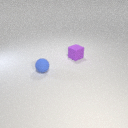
small blue rubber sphere in front of small purple rubber cube